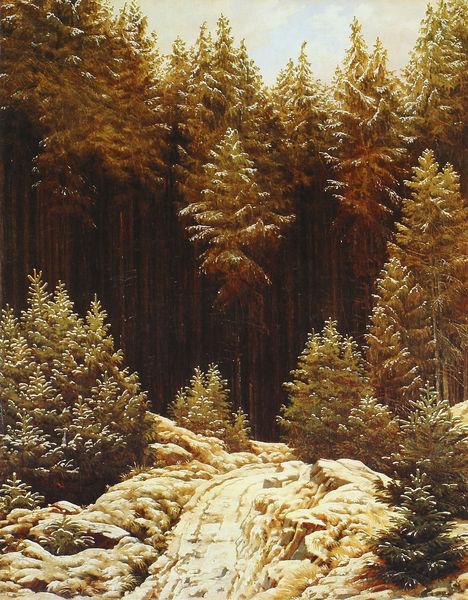
Titel: Frühschnee
Künstler: Caspar David Friedrich
Institution: Hamburg, Kunsthalle
Schlagwörter: baum, dunkel, felsen, himmel, schatten, wolken, baumstämme, bäume, grün, landschaft, ocker, braun, hell, holz, licht, straße, schnee, weg, wolke, hochformat, stein, steine, baumstamm, natur, stamm, büsche, pfad, sonne, sträucher, wald, deutschland, sommer, fels, winter, idylle, friedrich, romantik, tannen, stämme, lichtung, groß, fichte, nadelbaum, tanne, kiefer, gehölz, nadelbäume, fichten, tannenbaum, tannenwald, nadelwald, waldweg, fichtenwald, tann, winterwald, wolek, kleiin